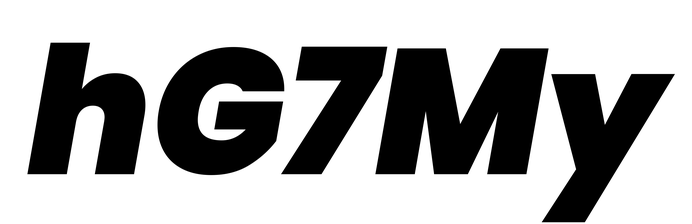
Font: Poppins-BlackItalic